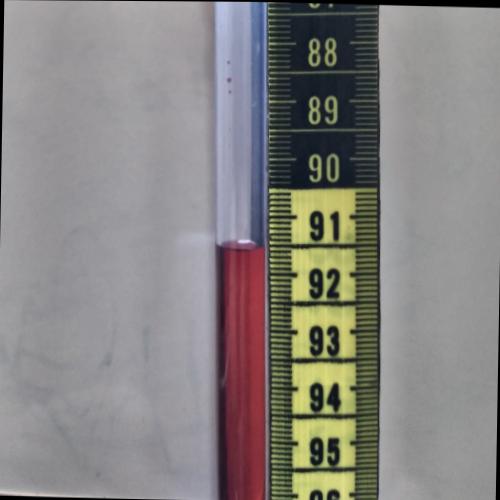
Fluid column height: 91.5 cm